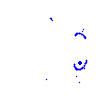
Particle: proton